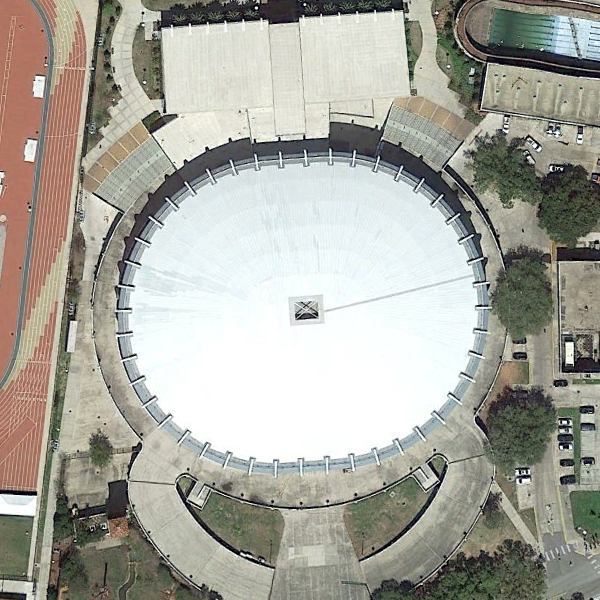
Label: Center